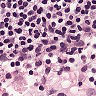
Metastatic tissue present: no